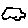
Label: car